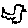
Label: bird